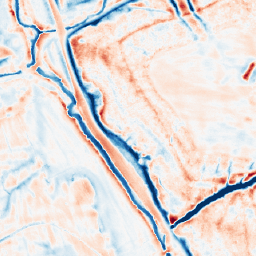
Category: edge_preserving
Decomposition family: bilateral
Decomposition parameters: d: 21
sigma_color: 25
sigma_space: 75
Upsampling method: nearest
Upsampling parameters: scale: 2
Upsampling scale: 2